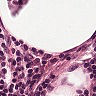
Metastatic tissue present: no